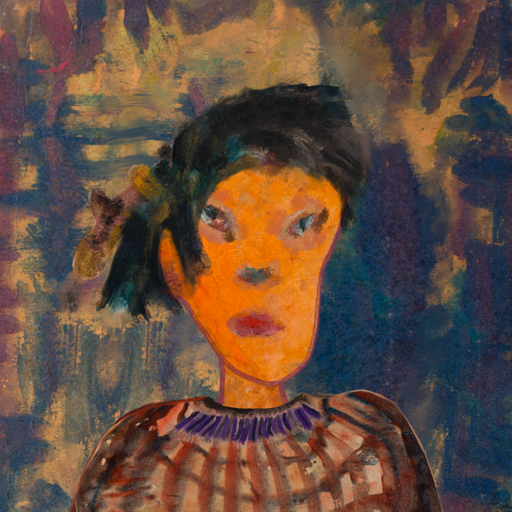
Background: InTheSun, Head And Neck Front: Hypocrite, Face Front: Boggyland, Bust: Orphan, Hair Front: Pipe, Head Accessory: Blank, Second Necklace: Blank, Necklace: HillGirl, Baby: Blank